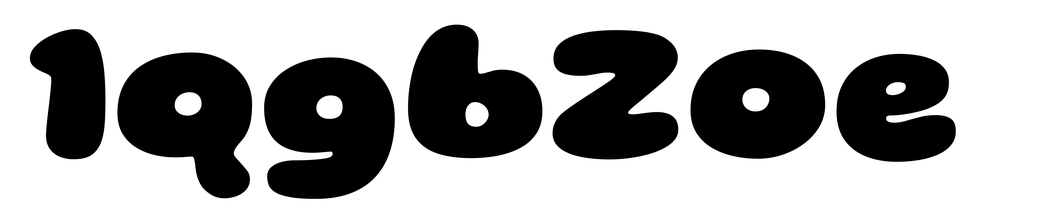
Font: Gluten_Black